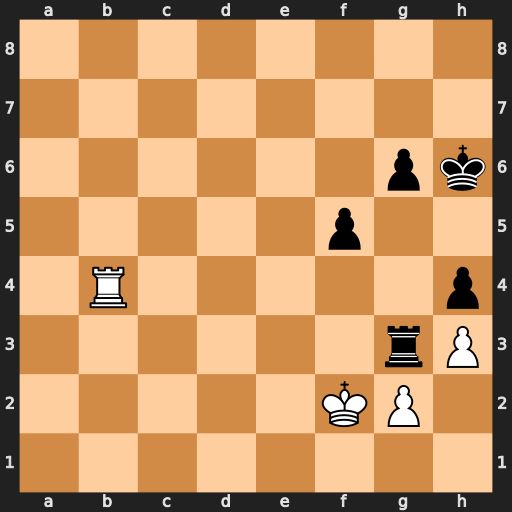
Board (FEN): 8/8/6pk/5p2/1R5p/6rP/5KP1/8
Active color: w
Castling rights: -
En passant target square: -
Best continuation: Rxh4+ Kg7 Kxg3